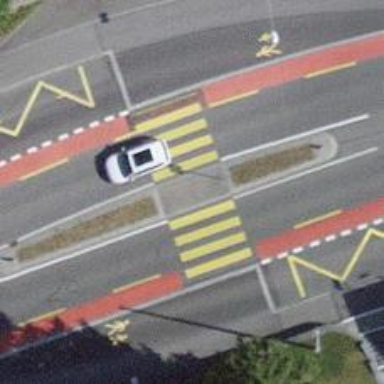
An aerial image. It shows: Footway located on traffic island.